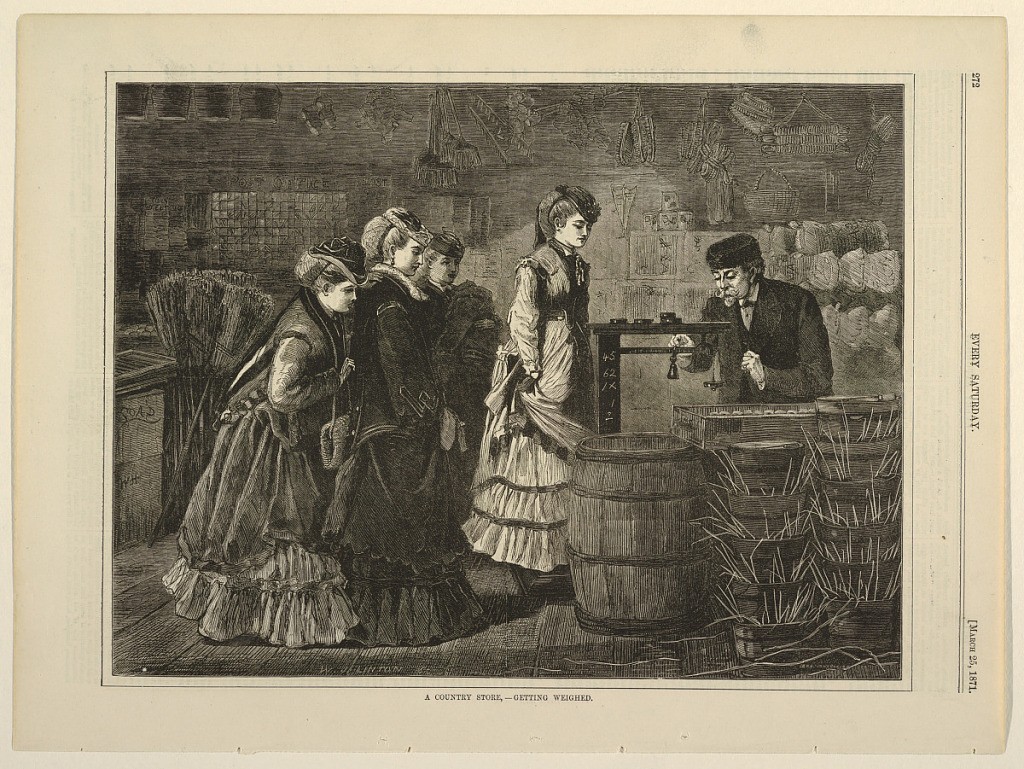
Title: A Country Store – Getting Weighed
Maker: Winslow Homer, American, 1836–1910
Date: March 25, 1871
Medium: Wood engraving in black ink on paper
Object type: Print
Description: View of four ladies getting weighed in the village store.